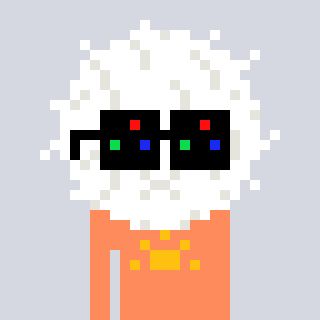
a pixel art character with square black sunglasses, a cottonball-shaped head and a peachy-colored body on a cool background